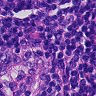
Metastatic tissue present: no